Question: I am working on a school project while learning vba for the first time. The project is built around a wedding planning worksheet. I plan to lockdown the worksheet so that formulas and formatting don't get broken by the user (my fiance would find a way). In order to do this, I am building a userform that collects the data via text boxes on different pages of a multipage control.
This example only has one page, but it will show others like "Apparel" later:

I currently have the following code on _Click for the "Clear" button.
'''
Dim C As Control
For Each C In frmExpenses.Controls
If TypeName(C) = "TextBox" Then
C.Value = ""
End If
Next C
'''
This effectively clears the data from the text boxes. However, I want to be able to clear the data on ONLY the active page on the multipage. For example if there is later a tab called "Flowers" and it's the active tab, I want to leave the data on "Apparel" and clear the data from "Flowers."
I tried being as thorough as possible above. Let me know, if you need clarification on something.
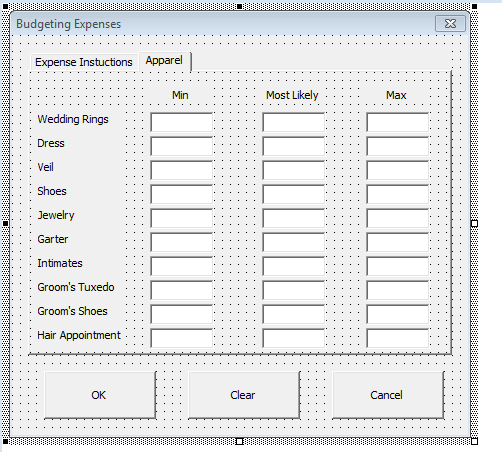
Answer: Try this
'''
Dim ctl As Control
For Each ctl In Me.MultiPage1.Pages(1).Controls
If TypeName(ctl) = "TextBox" Then ctl.Value = ""
Next
'''
'''
Dim ctl As Control
For Each ctl In Me.MultiPage1.Pages(Me.MultiPage1.Value).Controls
If TypeName(ctl) = "TextBox" Then ctl.Value = ""
Next
'''